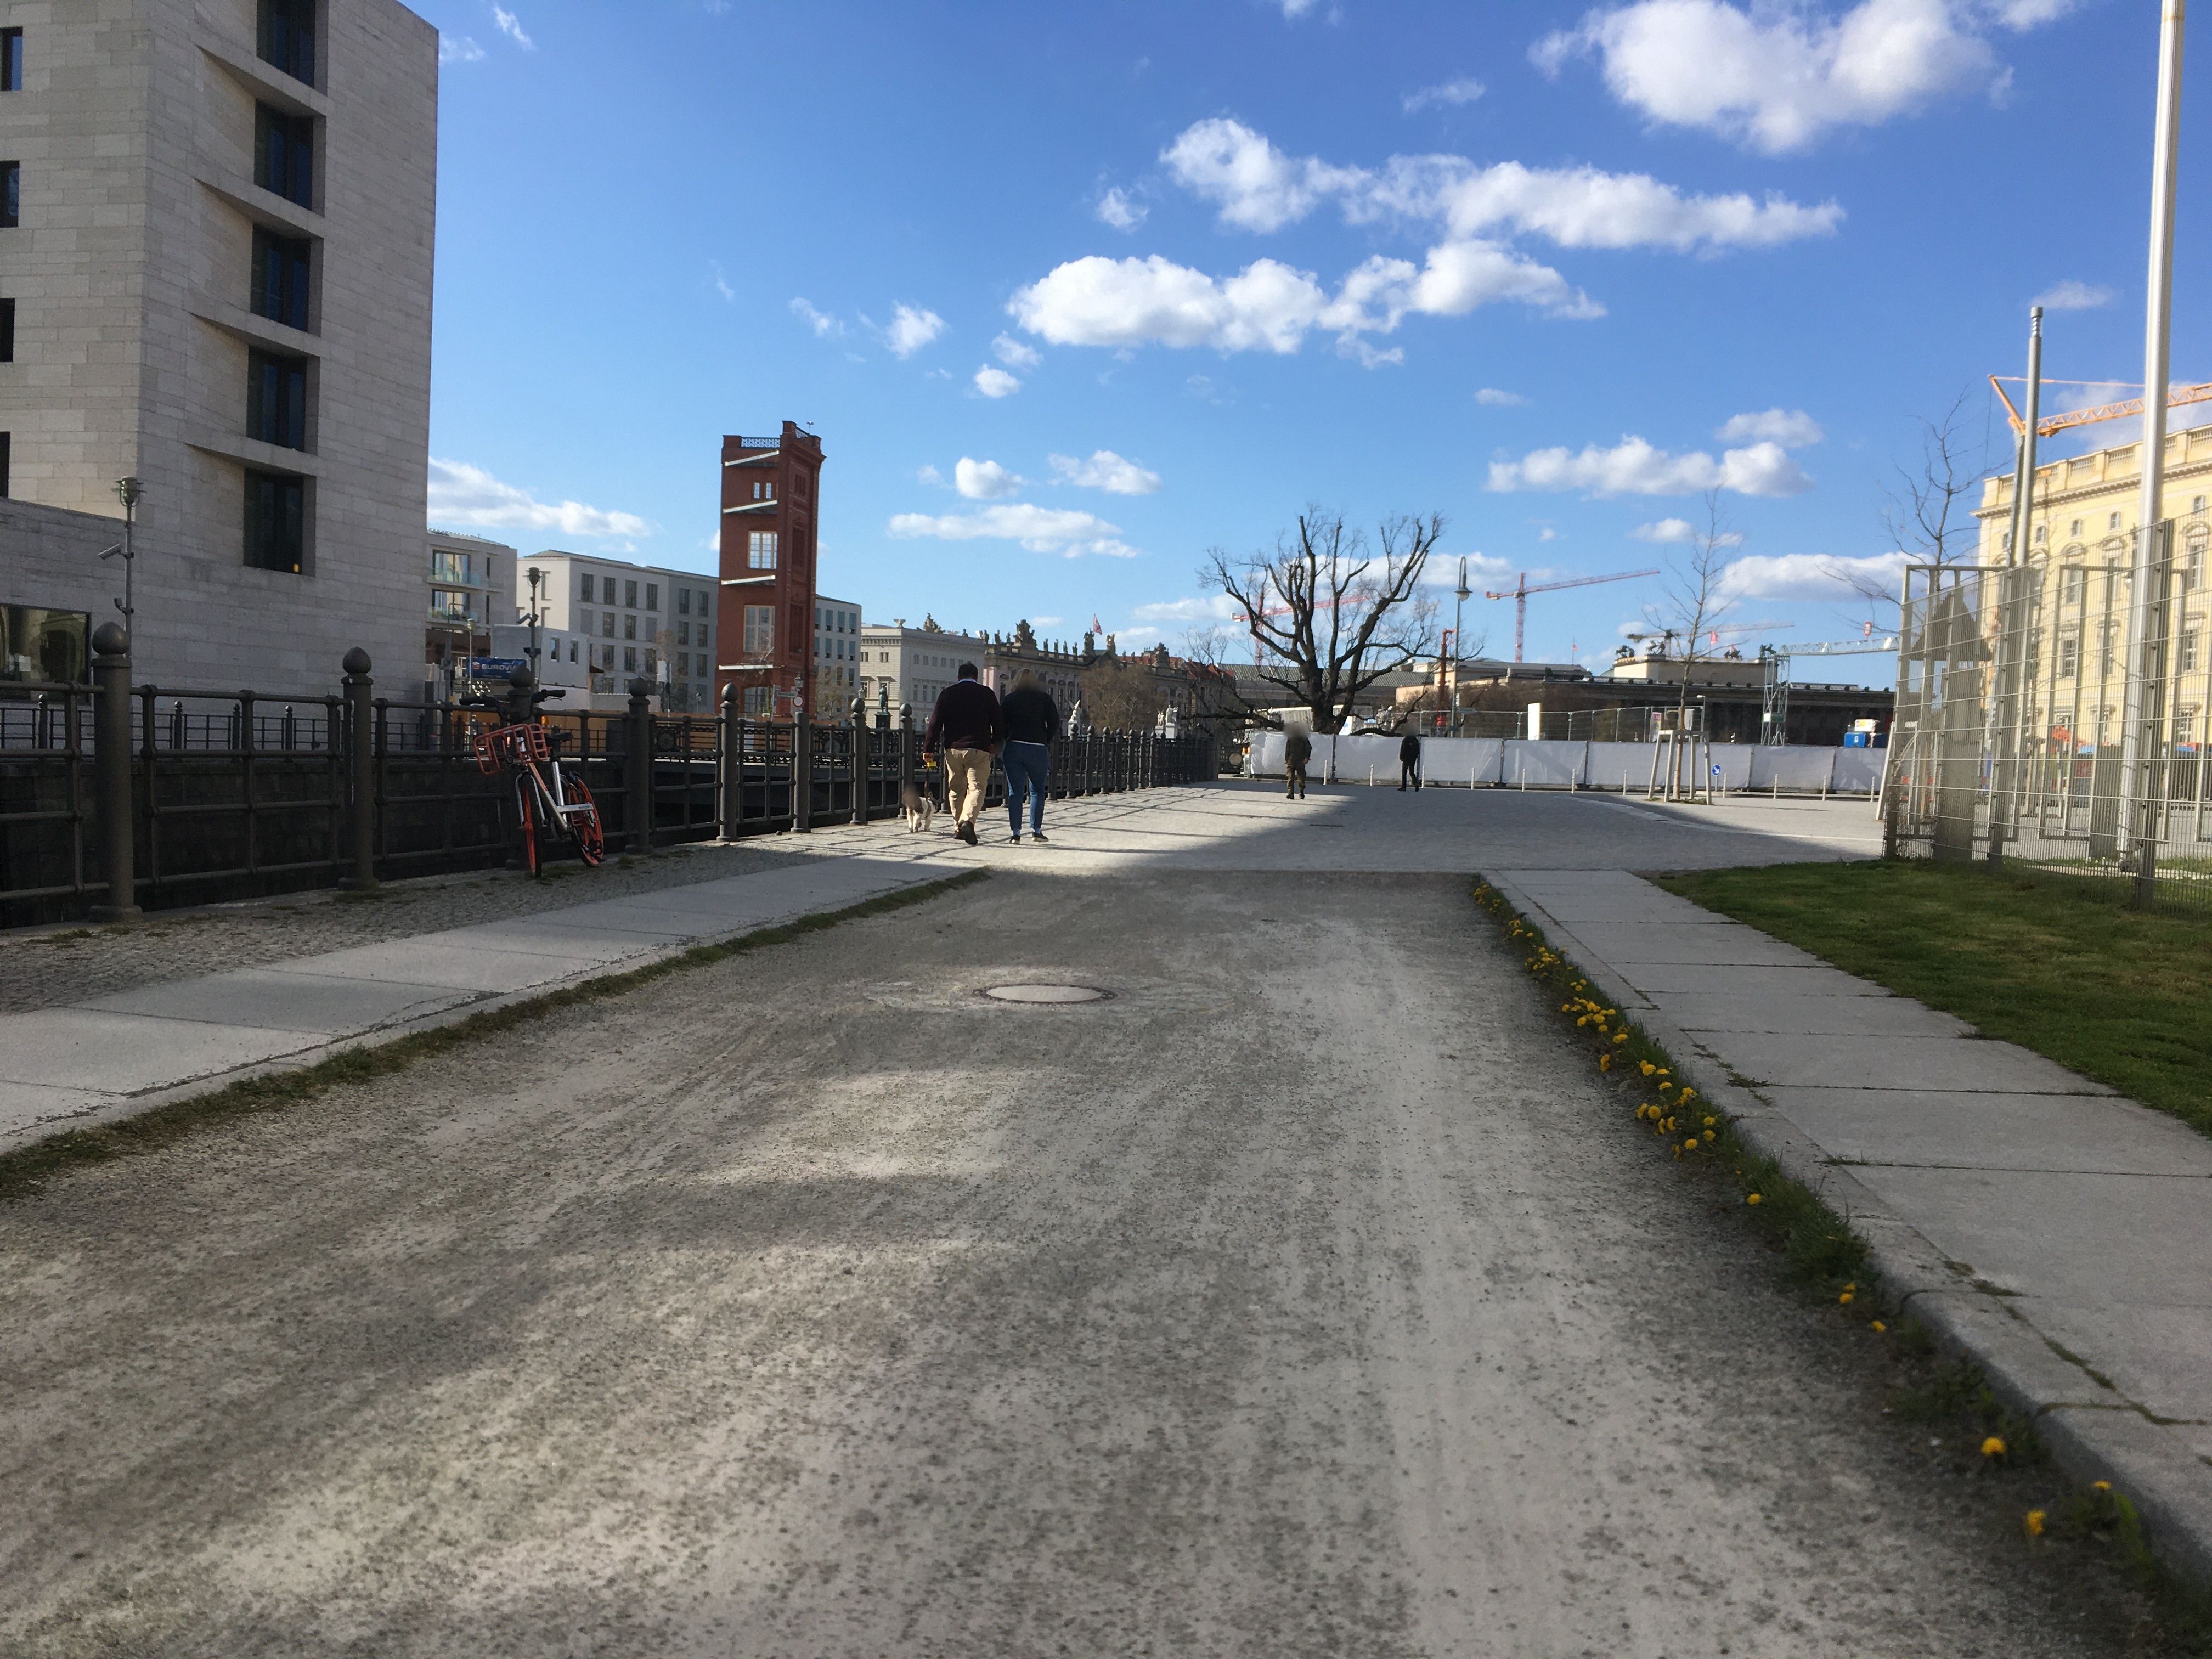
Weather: clear
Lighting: day
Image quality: good
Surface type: cycling surface
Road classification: footway
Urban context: urban centre
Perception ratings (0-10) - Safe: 7.85, Lively: 3.92, Beautiful: 7.19, Boring: 8.28, Depressing: 3.59, Wealthy: 6.23